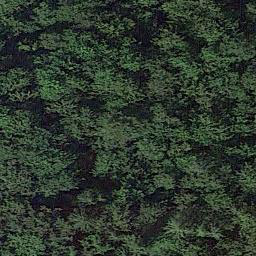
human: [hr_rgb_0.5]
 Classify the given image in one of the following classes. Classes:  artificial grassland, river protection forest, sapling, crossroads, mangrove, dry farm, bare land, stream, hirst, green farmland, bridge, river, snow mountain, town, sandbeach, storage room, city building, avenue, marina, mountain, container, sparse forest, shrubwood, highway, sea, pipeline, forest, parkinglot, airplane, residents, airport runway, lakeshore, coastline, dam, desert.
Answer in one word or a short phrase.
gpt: forest